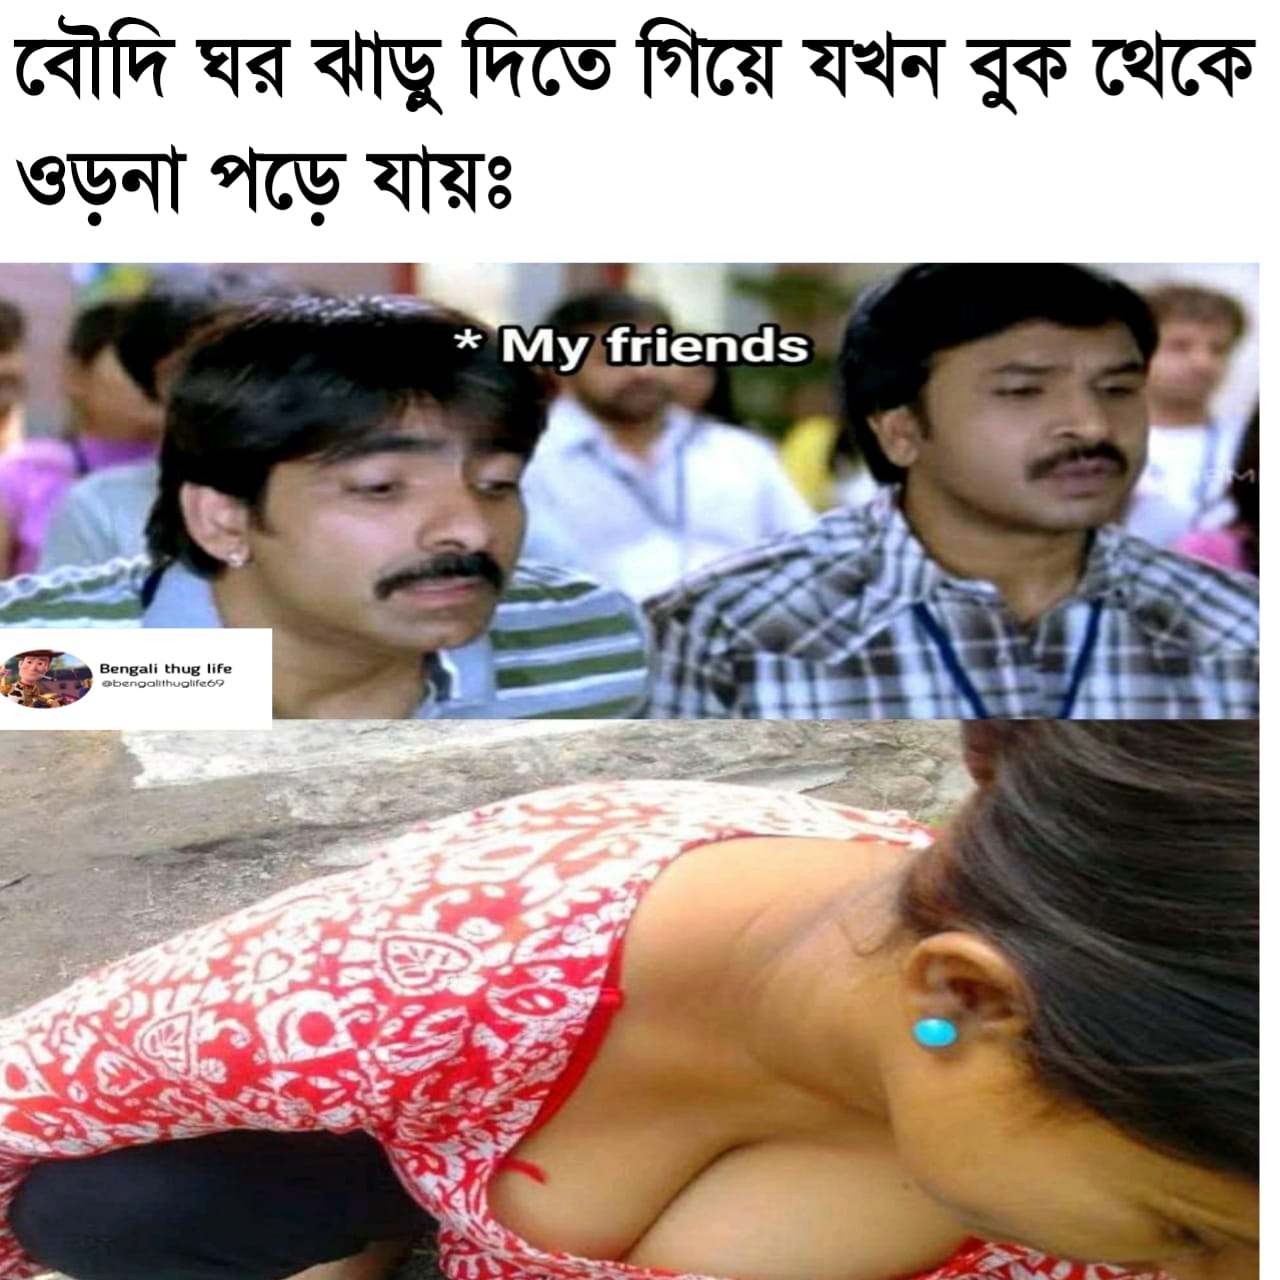
Caption: বৌদি ঘর ঝাড়ু দিতে গিয়ে যখন বুক থেকে ওড়না পড়ে যায়ঃ   *My friends
Label: non-hate